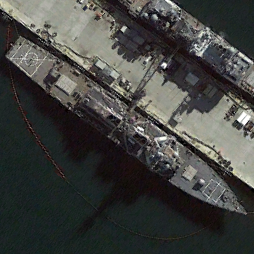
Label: destroyer